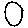
Label: circle